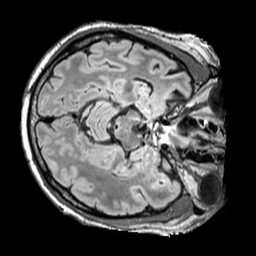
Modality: FLAIR
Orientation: axial
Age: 61
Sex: male
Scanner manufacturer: siemens
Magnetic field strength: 3 T
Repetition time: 5 s
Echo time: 0.387 s